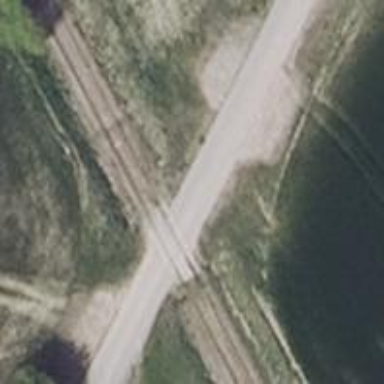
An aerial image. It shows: Unclassified road with asphalt surface and grade1 tracktype.